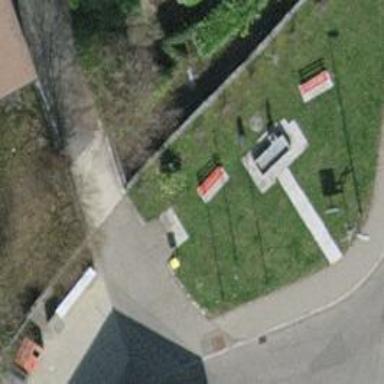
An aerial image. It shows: Red bench.